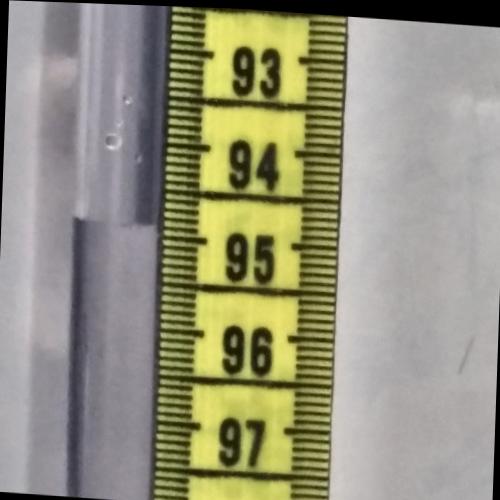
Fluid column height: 94.9 cm